Question: I have some code to display a like button and this shows but with a random white box that i dont really want. Works in all other browsers
'''
<!DOCTYPE html PUBLIC "-//W3C//DTD XHTML 1.0 Transitional//EN" "http://www.w3.org/TR/xhtml1/DTD/xhtml1-transitional.dtd">
<html xmlns="http://www.w3.org/1999/xhtml" xml:lang="en" lang="en" xmlns:og="http://opengraphprotocol.org/schema/" xmlns:fb="http://www.facebook.com/2008/fbml"><body>
<iframe src="http://www.facebook.com/plugins/like.php?href=<SITE URL>"
scrolling="no" frameborder="0"
style="border:none; width:450px; height:80px"><iframe>
</body>
</html>
'''

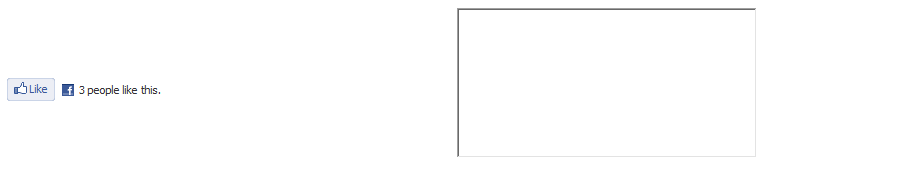
Answer: You forgot to close the 'iframe' and instead opened another one. Try changing the second '<iframe>' to '</iframe>'.